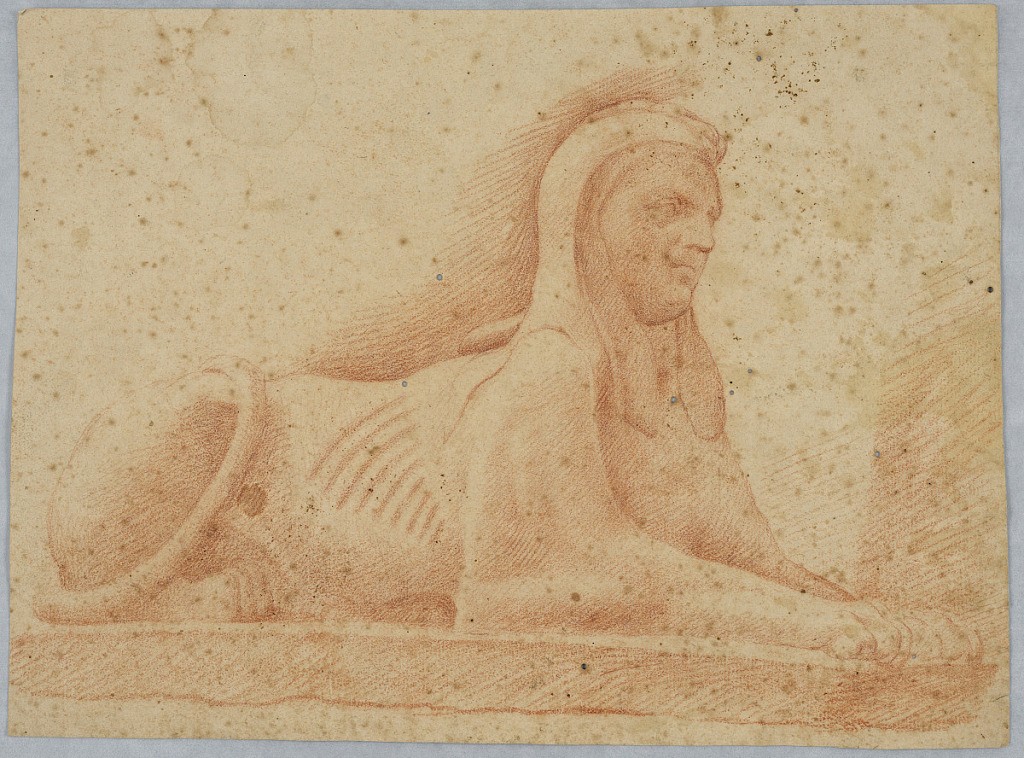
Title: A Recumbent Sphinx
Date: mid- 18th century
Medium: red crayon on paper
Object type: Drawing
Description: A lion with a human head and Egyptian head dress.